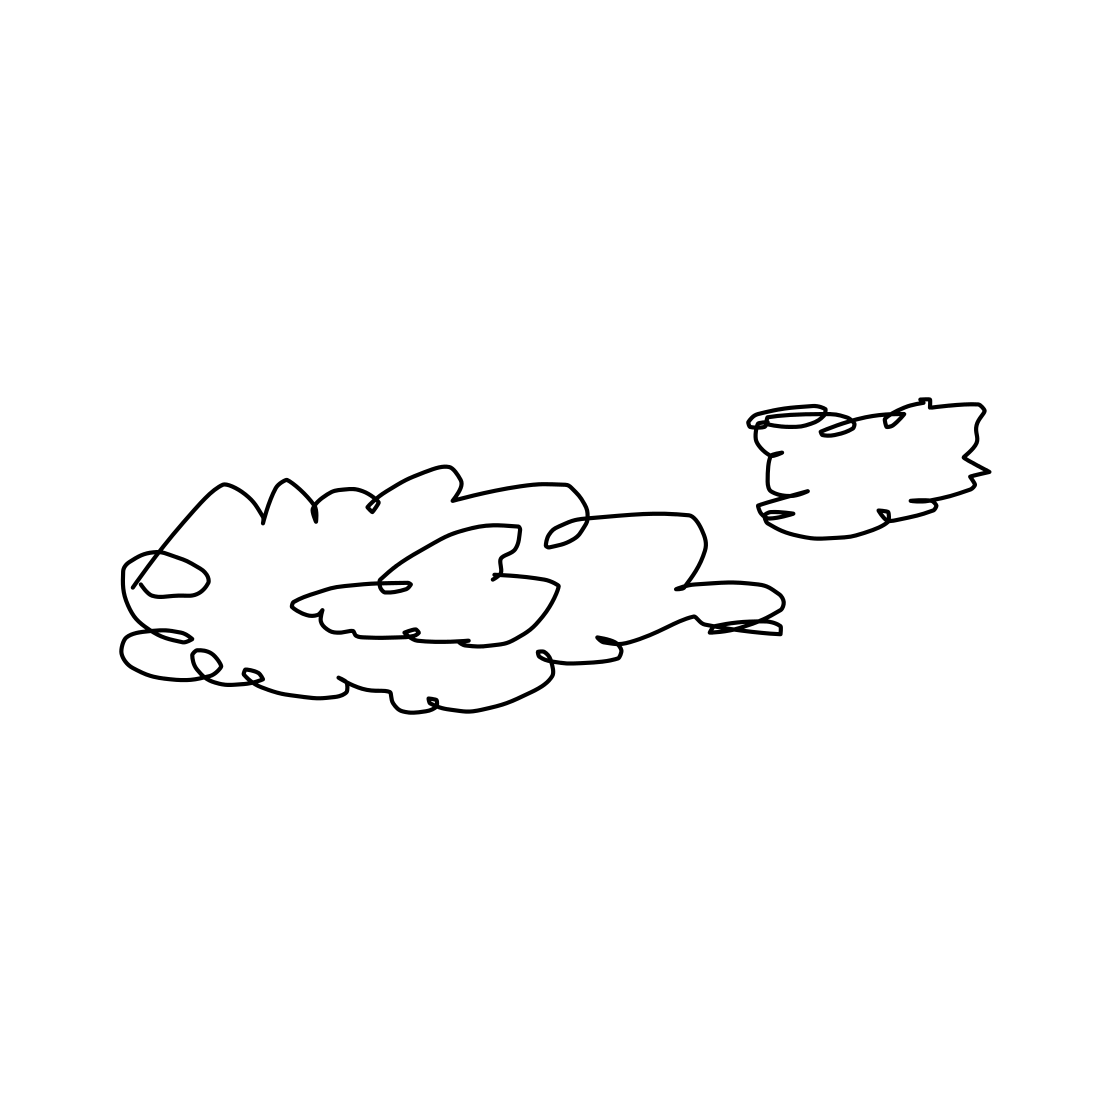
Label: cloud